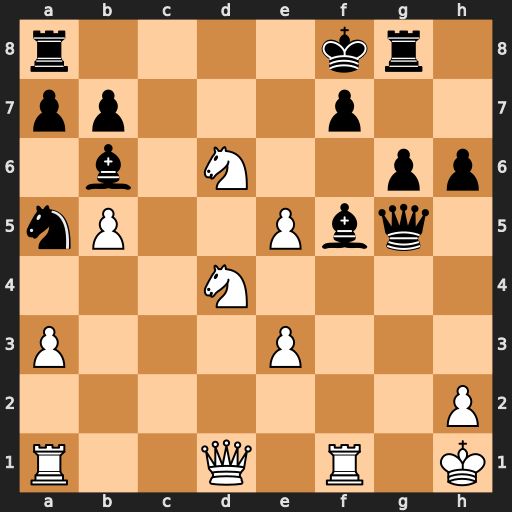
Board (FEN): r4kr1/pp3p2/1b1N2pp/nP2Pbq1/3N4/P3P3/7P/R2Q1R1K
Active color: w
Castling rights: -
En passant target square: -
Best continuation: N4xf5 gxf5 Qd5 Qg2+ Qxg2 Rxg2 Kxg2